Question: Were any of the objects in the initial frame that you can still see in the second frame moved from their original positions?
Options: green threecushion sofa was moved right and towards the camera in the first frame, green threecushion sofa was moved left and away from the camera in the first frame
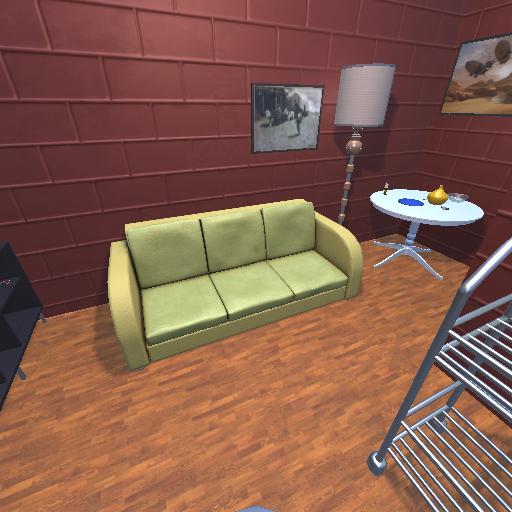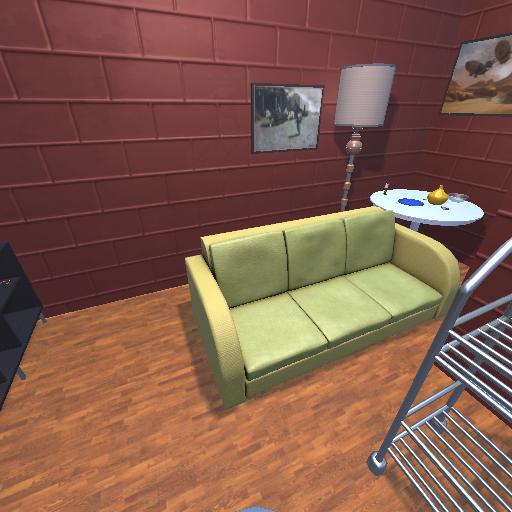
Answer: green threecushion sofa was moved right and towards the camera in the first frame